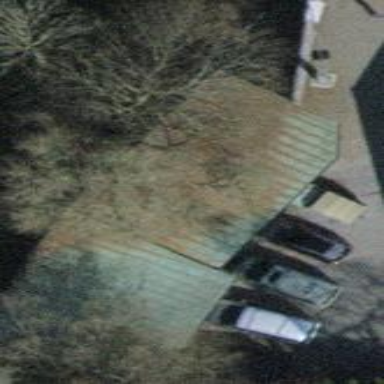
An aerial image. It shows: Garage building.